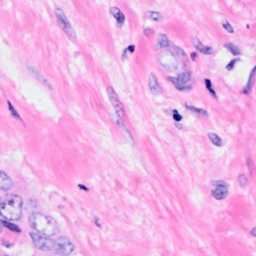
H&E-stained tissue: Breast